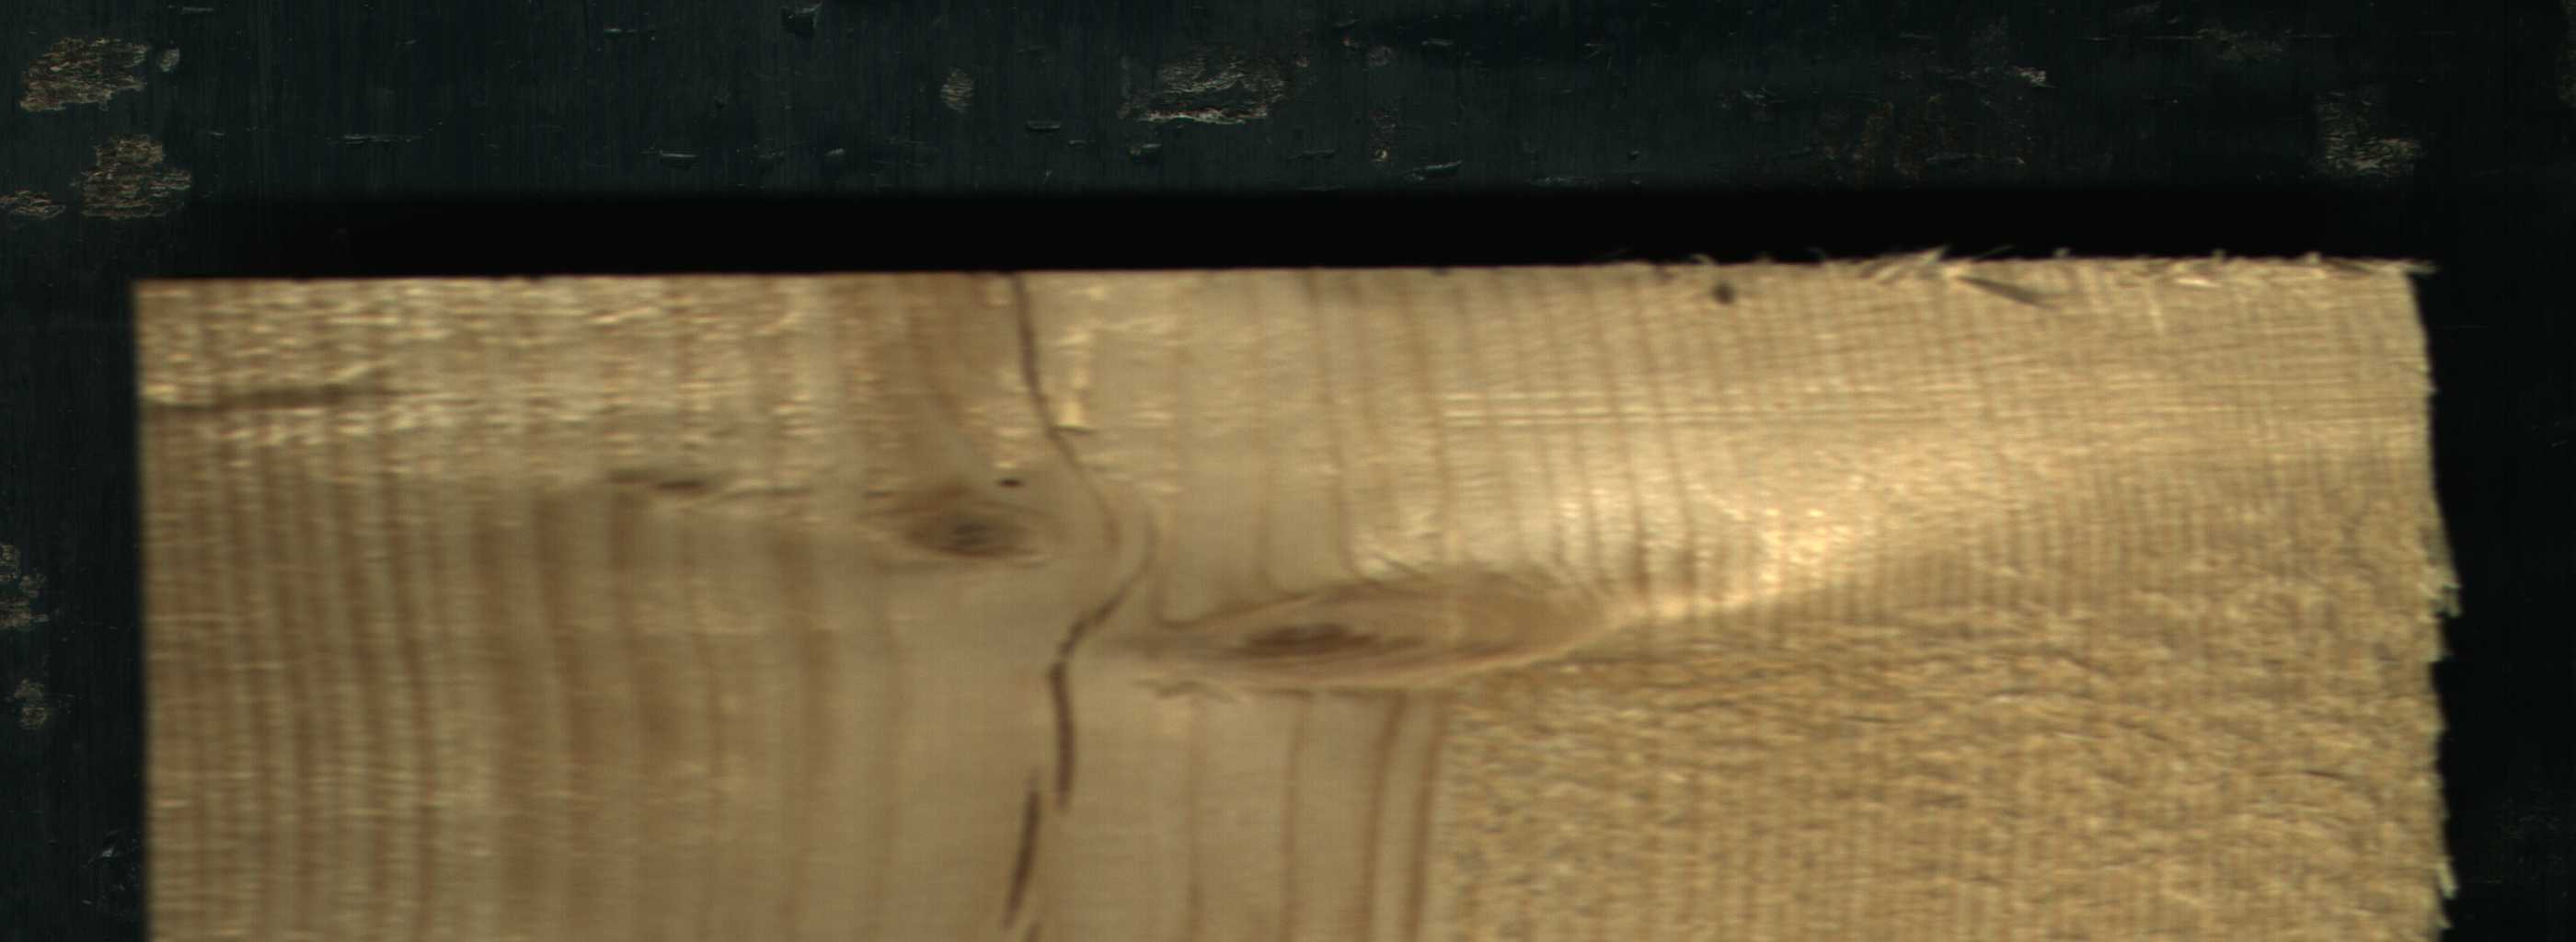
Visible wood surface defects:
resin
Live_Knot
Live_Knot